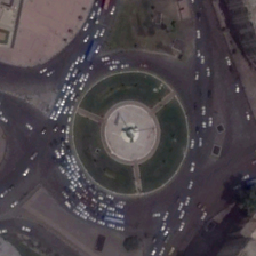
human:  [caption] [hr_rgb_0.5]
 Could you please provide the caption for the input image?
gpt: The square is located in the center of the road.

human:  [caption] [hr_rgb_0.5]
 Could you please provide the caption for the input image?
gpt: The square is on the street.

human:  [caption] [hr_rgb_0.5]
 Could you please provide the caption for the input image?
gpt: The square is in the middle of the road.

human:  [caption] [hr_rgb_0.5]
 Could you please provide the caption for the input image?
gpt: The square is located in the middle of the street.

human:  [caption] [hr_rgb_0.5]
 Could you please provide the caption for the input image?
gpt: The square is located in the middle of the road.